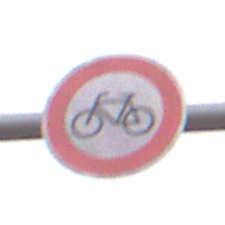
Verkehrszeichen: VerbotRadverkehr
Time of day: Midday
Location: Outdoor (RoadRail)
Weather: Overcast
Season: NotSpecified
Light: Natural